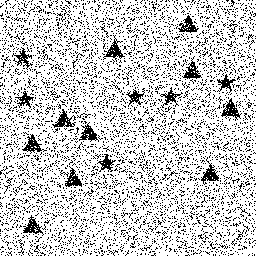
Squares: 0
Triangles: 10
Stars: 6
Total shapes: 16